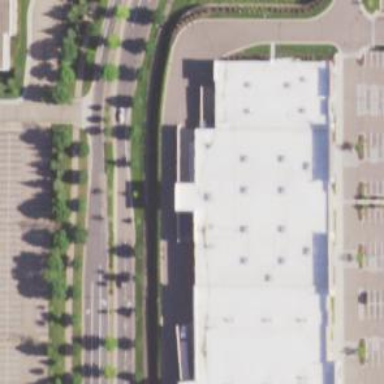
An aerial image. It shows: Retail building.